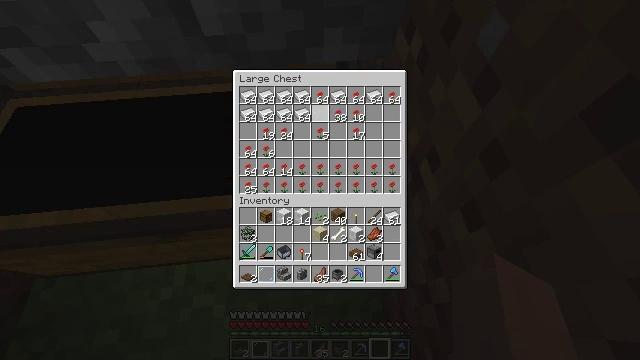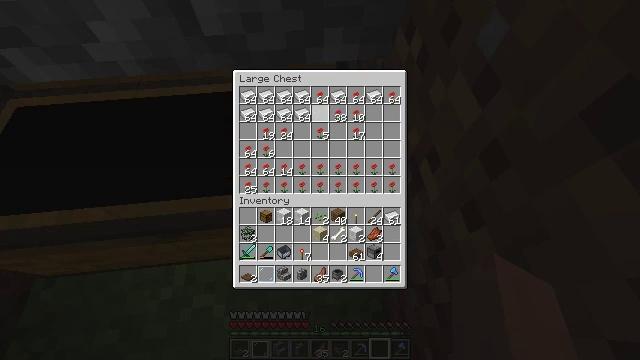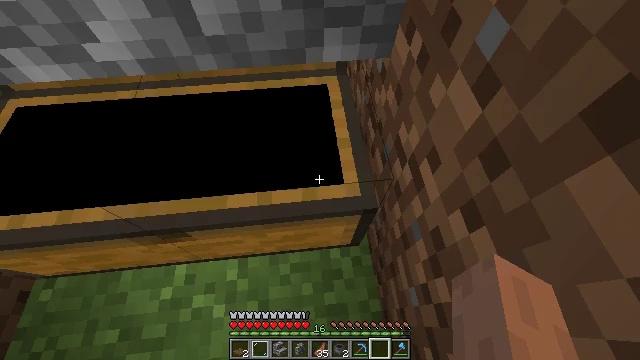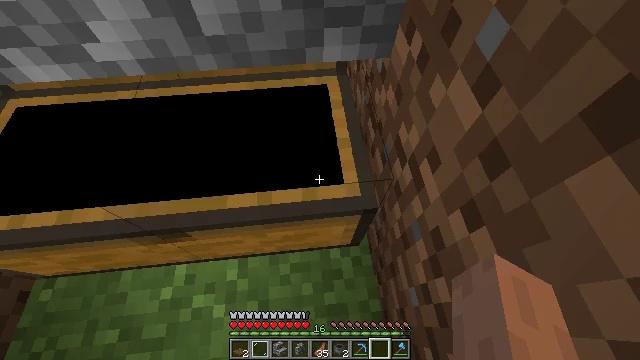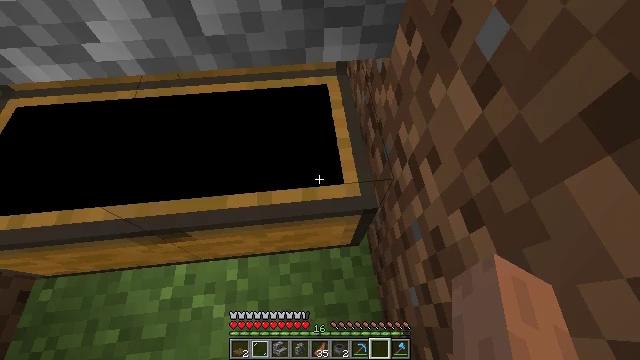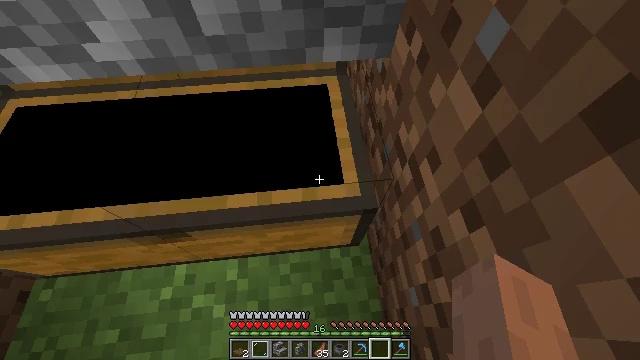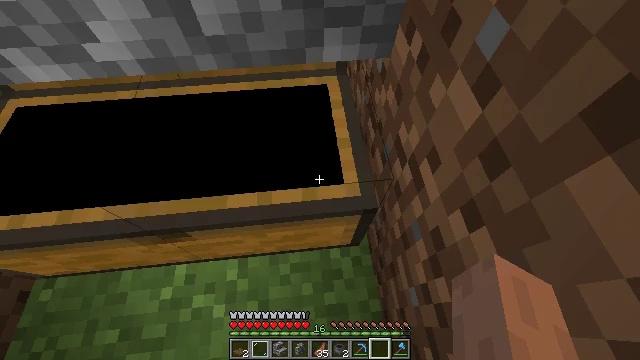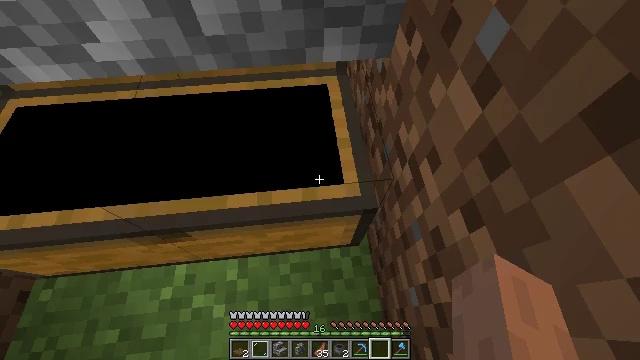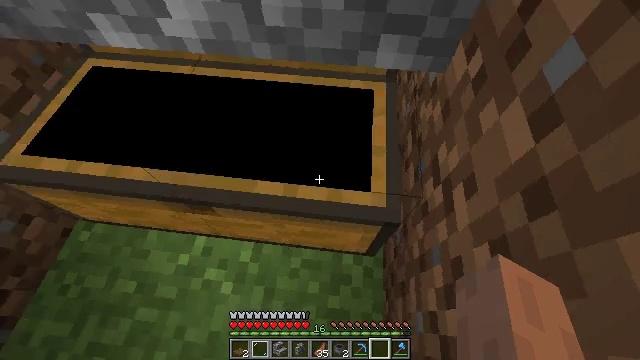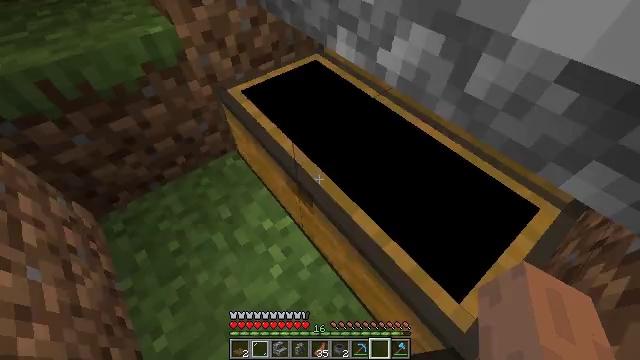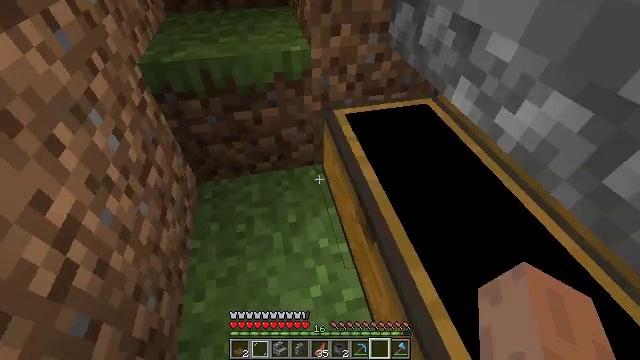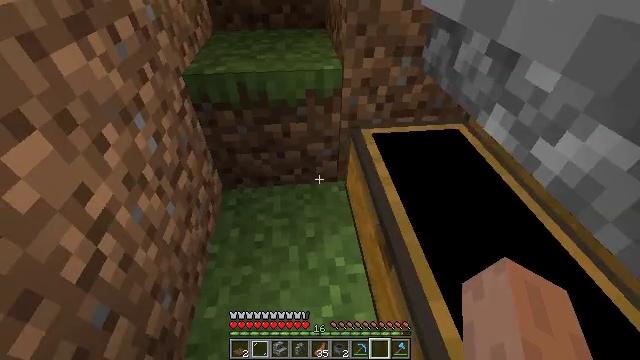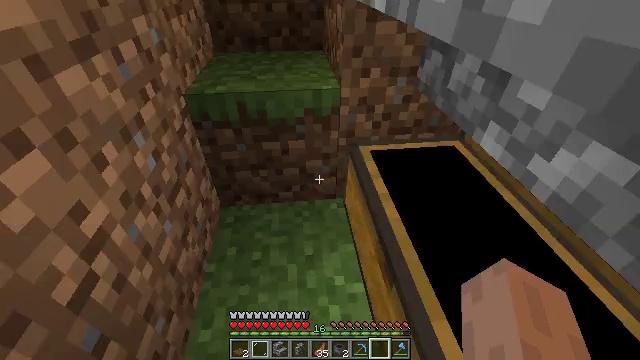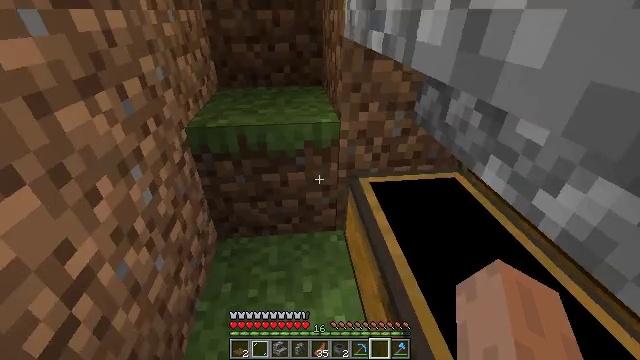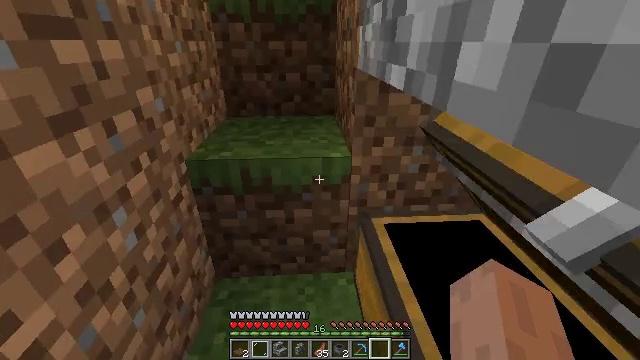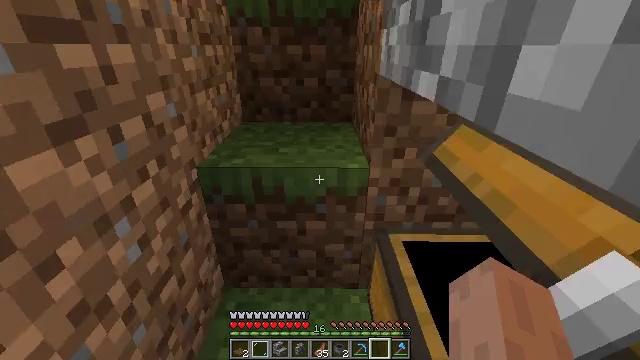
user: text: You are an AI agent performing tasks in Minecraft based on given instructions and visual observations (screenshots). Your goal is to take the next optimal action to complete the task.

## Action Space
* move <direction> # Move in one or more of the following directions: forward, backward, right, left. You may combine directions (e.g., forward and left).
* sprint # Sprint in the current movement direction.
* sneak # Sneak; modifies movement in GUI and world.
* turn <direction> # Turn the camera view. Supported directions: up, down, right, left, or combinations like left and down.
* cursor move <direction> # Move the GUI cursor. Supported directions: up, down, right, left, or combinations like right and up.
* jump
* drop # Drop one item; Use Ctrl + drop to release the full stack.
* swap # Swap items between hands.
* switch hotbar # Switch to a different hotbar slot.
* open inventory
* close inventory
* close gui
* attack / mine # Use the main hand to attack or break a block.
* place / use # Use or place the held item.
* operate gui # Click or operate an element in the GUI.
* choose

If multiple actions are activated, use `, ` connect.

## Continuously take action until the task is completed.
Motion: motion action
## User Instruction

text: Take iron ingots to craft a minecart.
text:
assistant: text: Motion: no_op
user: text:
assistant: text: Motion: no_op
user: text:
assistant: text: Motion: close gui
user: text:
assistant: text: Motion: no_op
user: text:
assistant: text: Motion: no_op
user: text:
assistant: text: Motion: no_op
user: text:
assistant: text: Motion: no_op
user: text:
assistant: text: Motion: turn left
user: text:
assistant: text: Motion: turn left and up
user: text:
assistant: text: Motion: turn left and up
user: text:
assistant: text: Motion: turn left and up
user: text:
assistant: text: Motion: turn up
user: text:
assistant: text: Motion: move forward, turn up
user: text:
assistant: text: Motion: move forward, turn left and up
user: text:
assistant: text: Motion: move forward, turn left
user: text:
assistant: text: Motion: move forward
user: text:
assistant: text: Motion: move forward, sprint, turn right
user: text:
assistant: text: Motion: move forward, sprint
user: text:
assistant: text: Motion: move forward, sprint, turn left and up
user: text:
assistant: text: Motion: move forward, sprint, turn left and up
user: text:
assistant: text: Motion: move forward, sprint
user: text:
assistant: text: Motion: move forward, turn up, jump
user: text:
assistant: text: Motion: move forward, turn up, jump
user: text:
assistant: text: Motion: move forward, jump
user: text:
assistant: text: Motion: move forward, jump
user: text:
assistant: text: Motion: move forward, jump
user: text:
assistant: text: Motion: move forward, jump
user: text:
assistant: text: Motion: move forward, turn right and up, jump
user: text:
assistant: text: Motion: move forward, turn right and up, jump
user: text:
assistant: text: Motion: move forward, sprint, turn right and up, jump